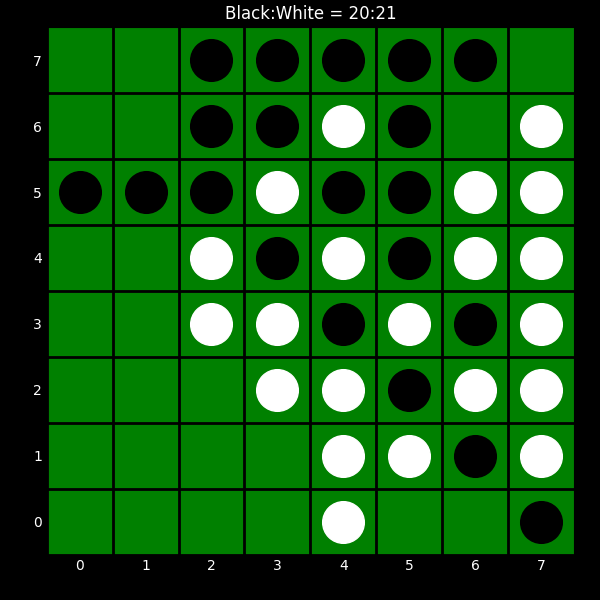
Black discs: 20
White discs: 21